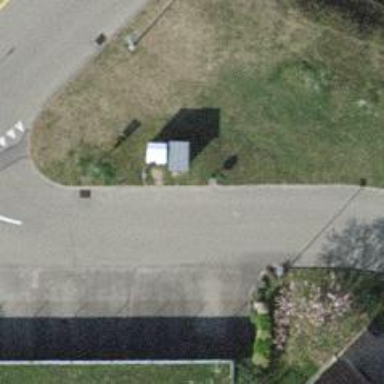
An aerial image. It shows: Recycling container for recycling.